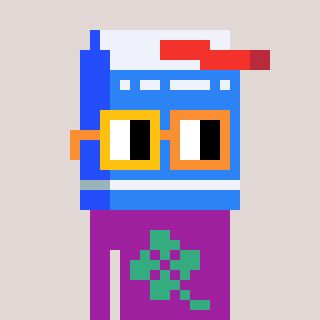
a pixel art character with square yellow and orange glasses, a milk-shaped head and a magenta-colored body on a warm background